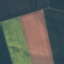
Land use / land cover class: AnnualCrop